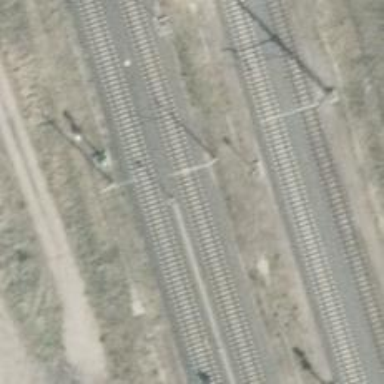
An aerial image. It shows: Railway signal.